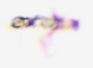
Label: Detritus